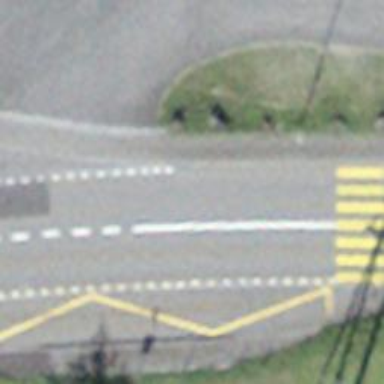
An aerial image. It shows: Bus stop with designated public transport stop position.